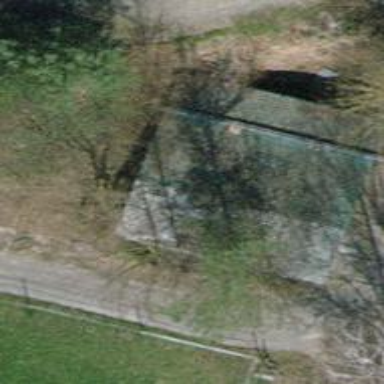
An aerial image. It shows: View of roof of building.